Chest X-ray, PA view. Patient: 65 years old, sex F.
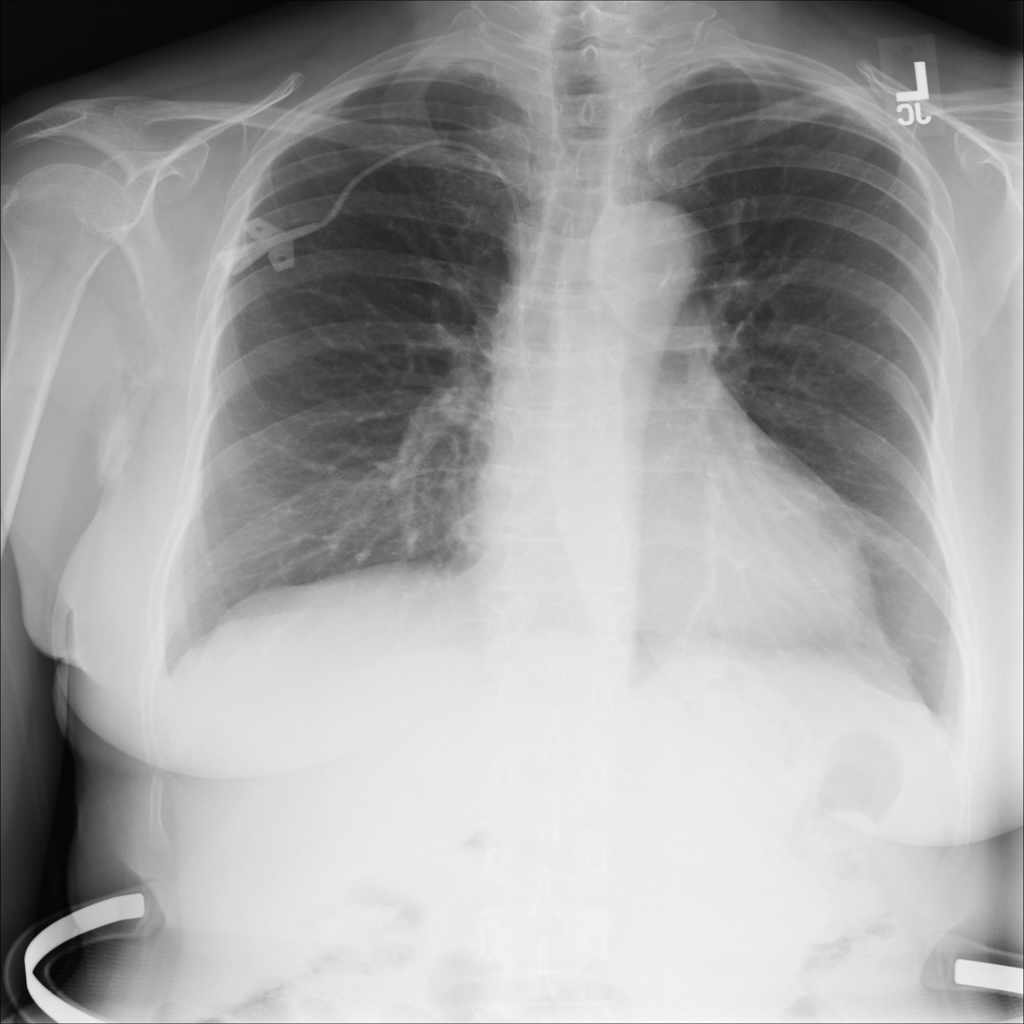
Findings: No Finding